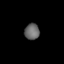
Tissue: lung
Cell type: Fibroblasts
Senescence score: 0.5497
Nuclear area (px): 236
Mean DAPI intensity: 101.178